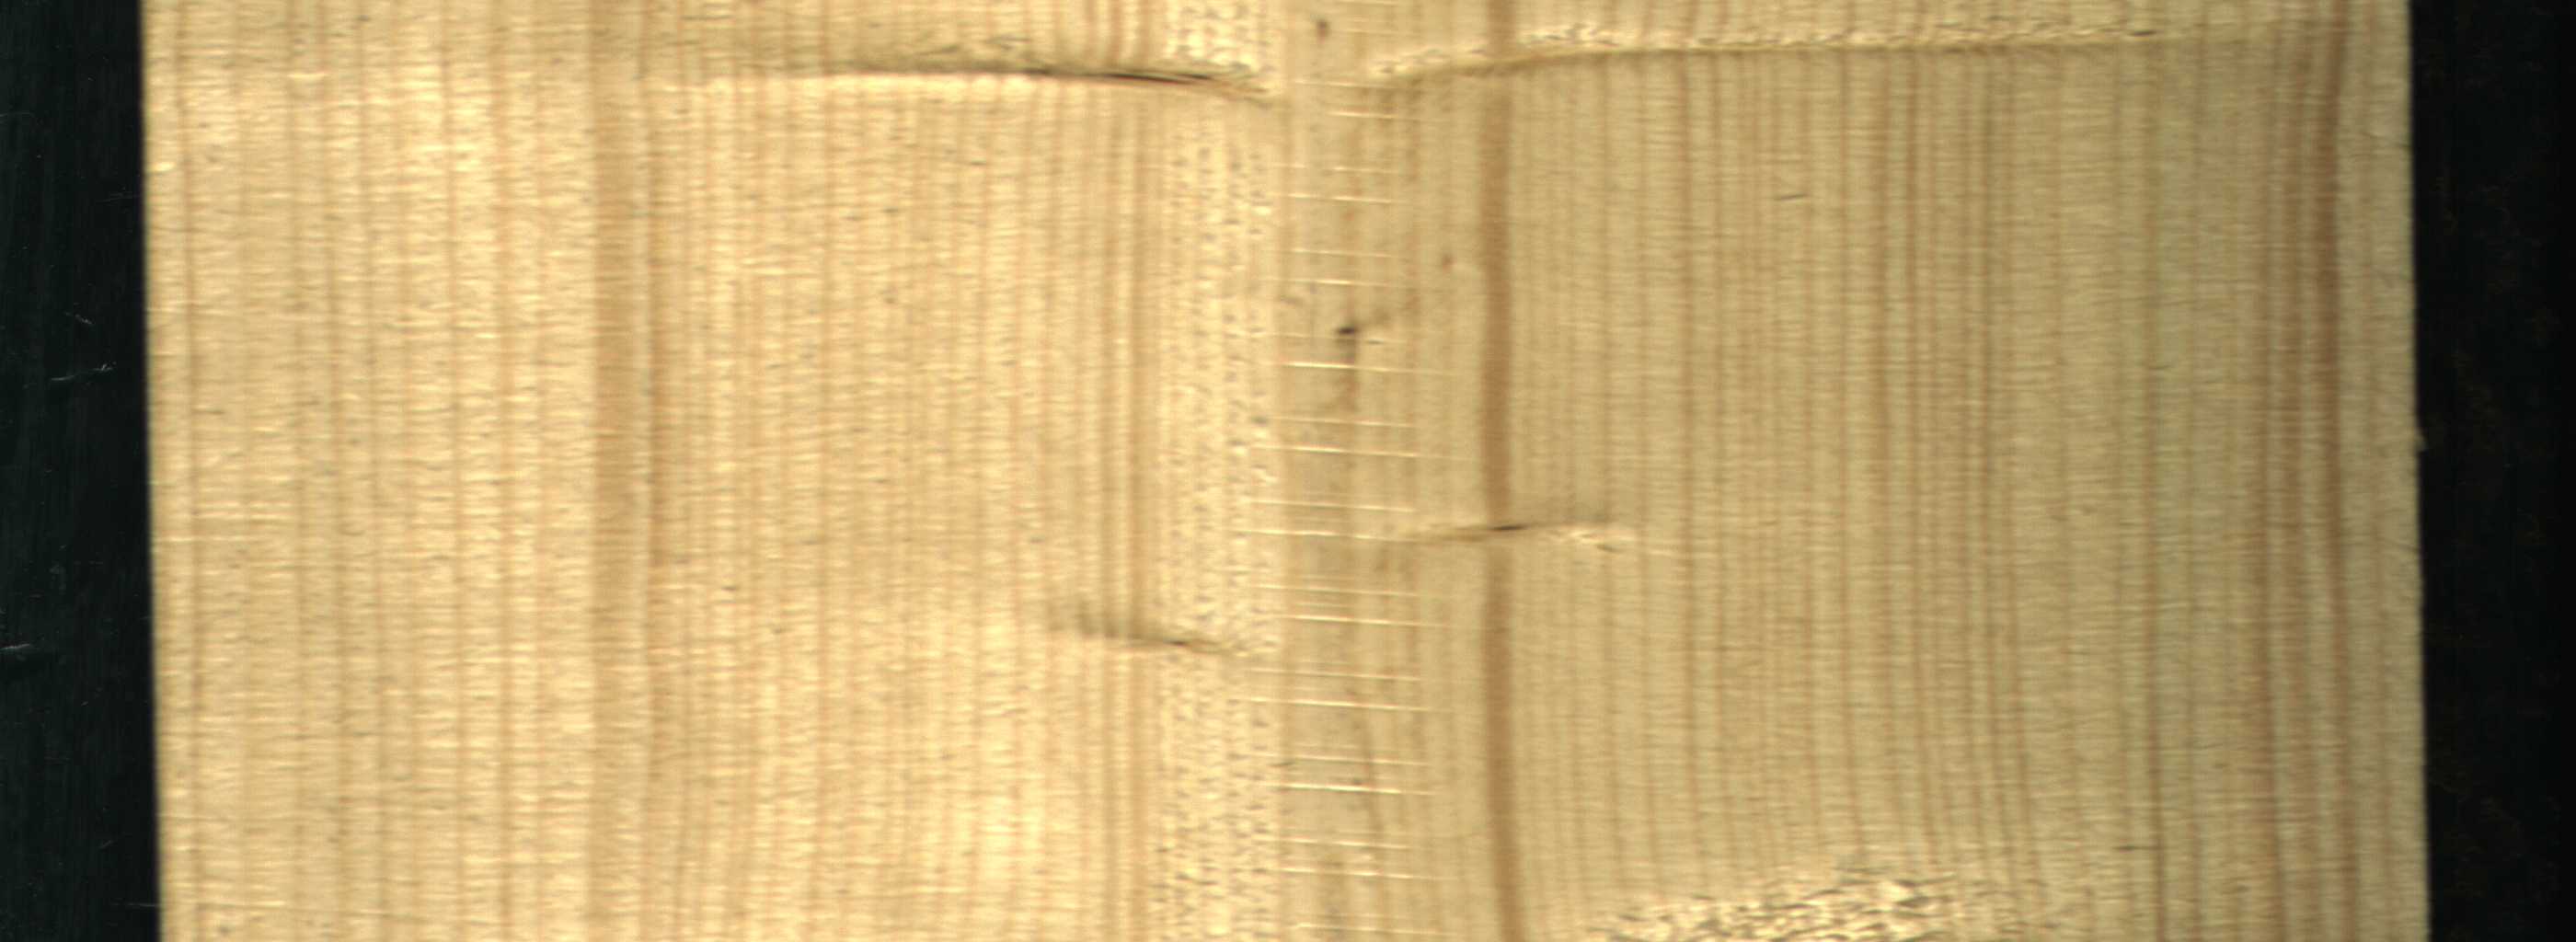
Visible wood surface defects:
Live_Knot